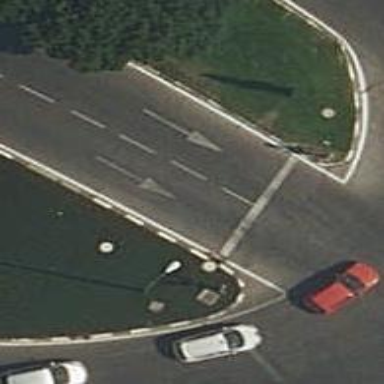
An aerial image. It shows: Road with traffic signals.